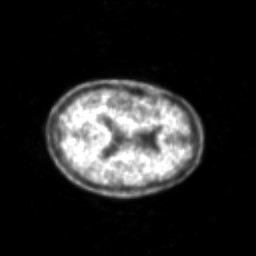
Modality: PET
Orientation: axial
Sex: male
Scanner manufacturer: siemens